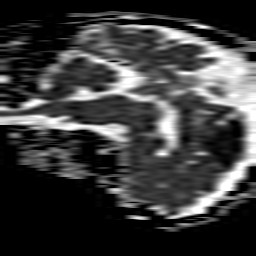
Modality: ADC
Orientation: sagittal
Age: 64
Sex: female
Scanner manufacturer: philips
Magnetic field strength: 1.5 T
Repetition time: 3.646 s
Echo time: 0.09255 s